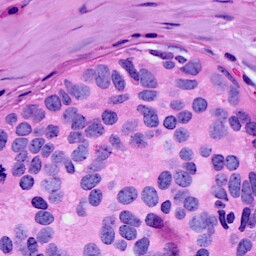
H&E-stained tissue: Breast